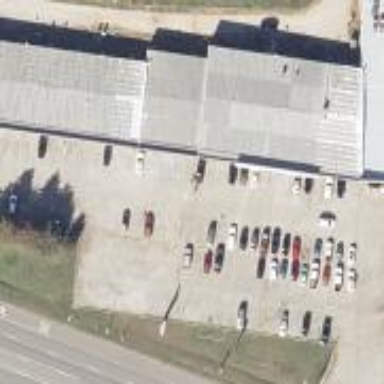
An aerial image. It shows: Retail building.